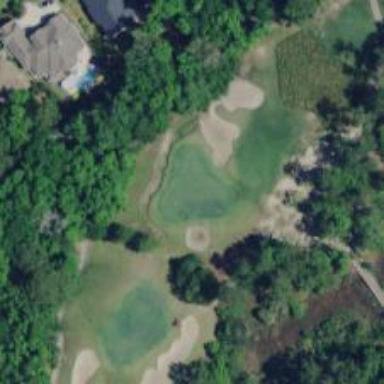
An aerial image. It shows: Golf hole.